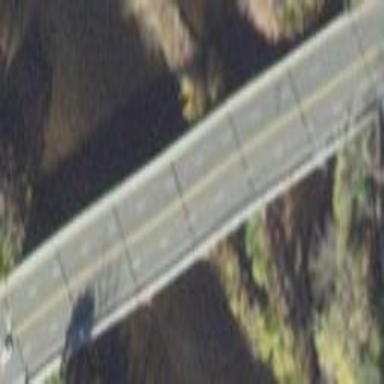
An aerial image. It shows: Man-made bridge.